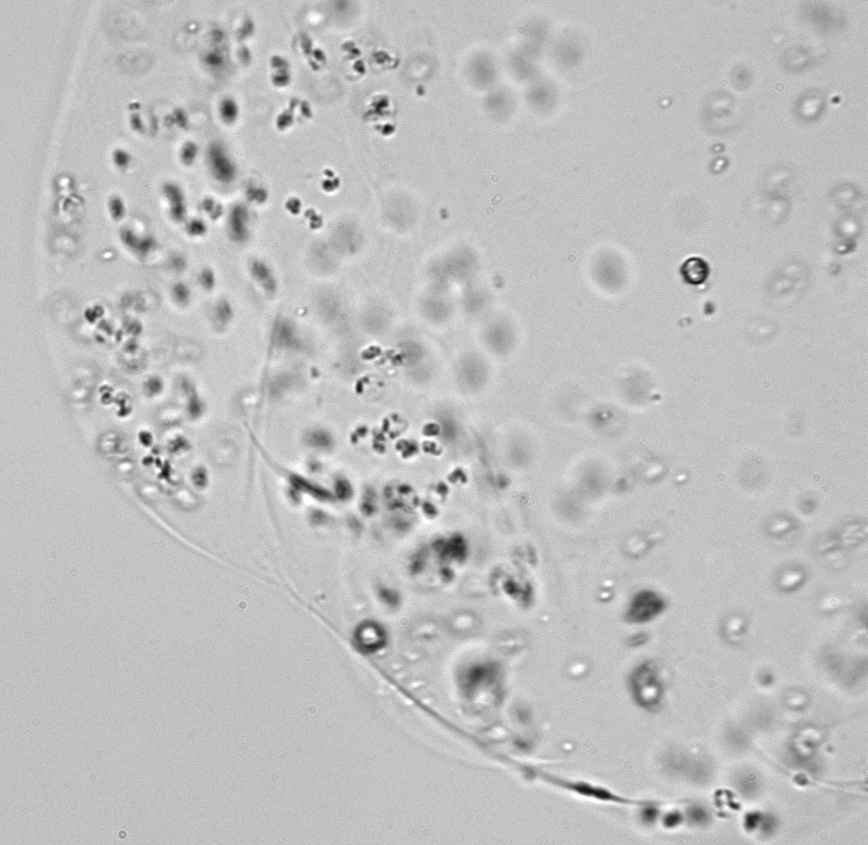
Label: Phaeocystis